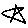
Label: star